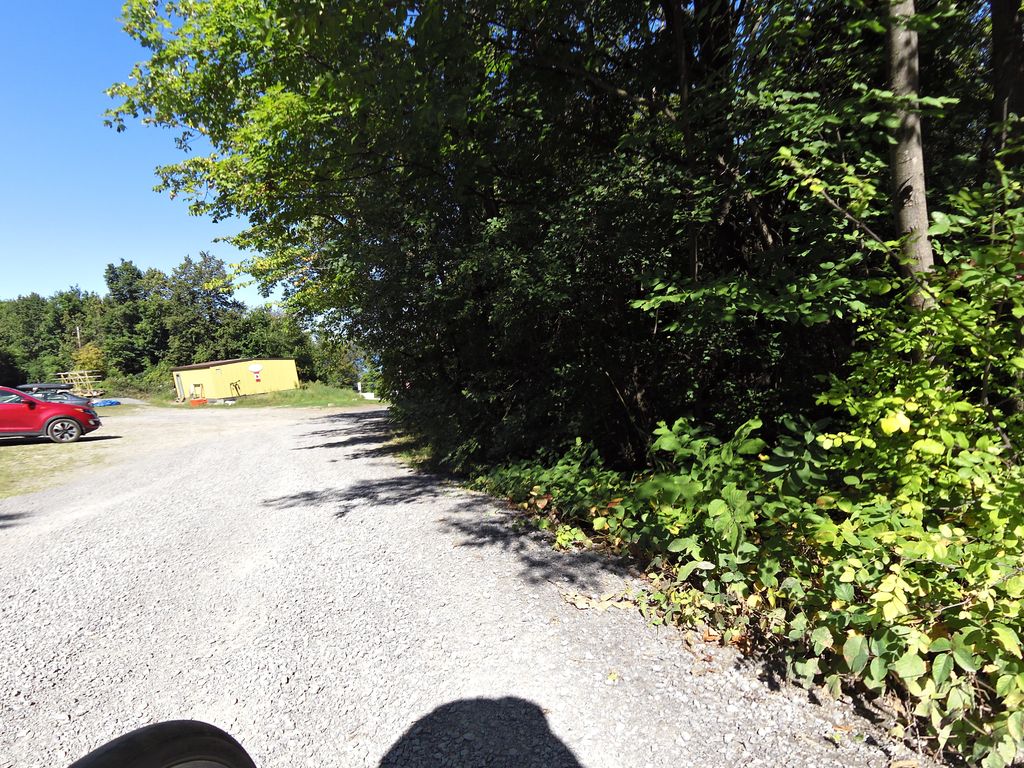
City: ottawa-gatineau